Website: bh-photo
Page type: review-order
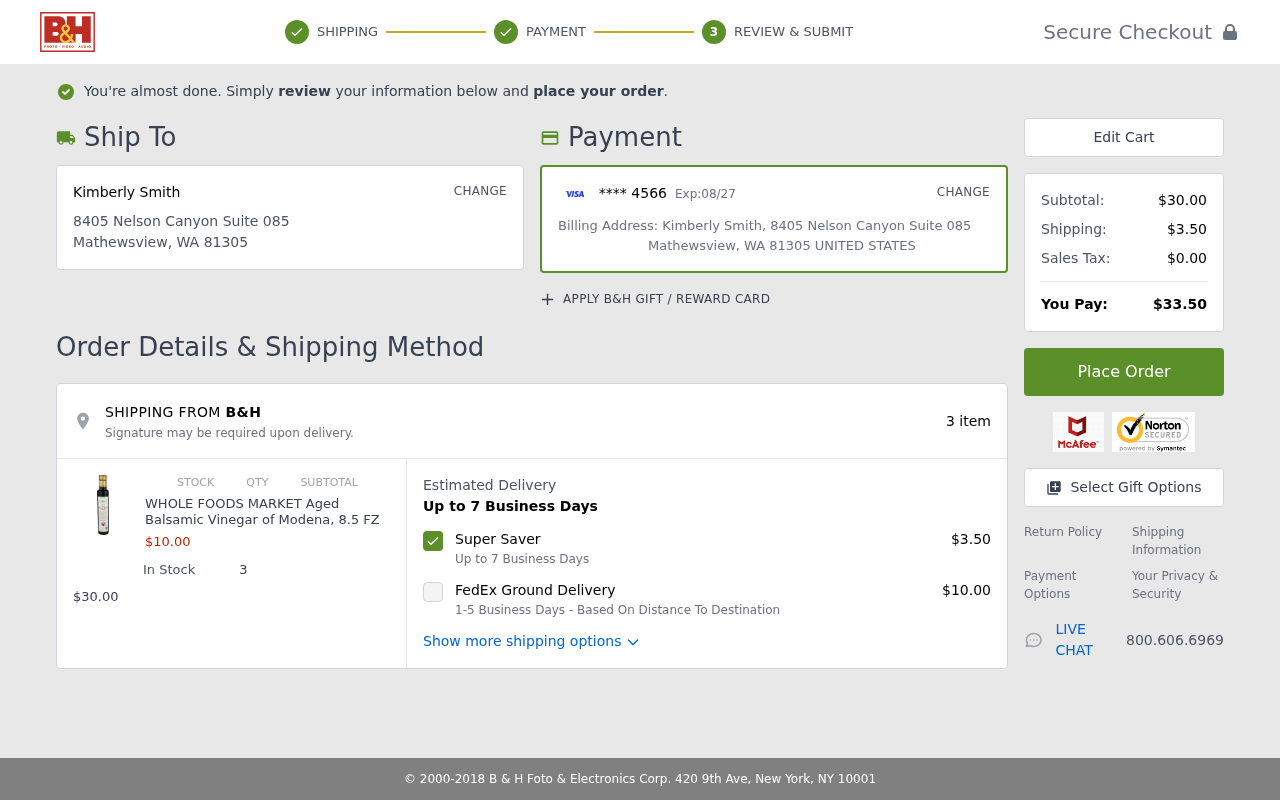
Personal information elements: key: PII_CARD_EXPIRY
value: Exp:08/27
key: PII_CARD_LAST4
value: **** 4566
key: PII_CITY_STATE_ZIP
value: Mathewsview, WA 81305
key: PII_COUNTRY
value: UNITED STATES
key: PII_FULLNAME
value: Kimberly Smith
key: PII_FULLNAME2
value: Kimberly Smith
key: PII_STREET
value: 8405 Nelson Canyon Suite 085
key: PII_CITY
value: Mathewsview
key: PII_POSTCODE
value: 81305
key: PII_STATE_ABBR
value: WA
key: PII_POSTCODE_FULL
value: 81305
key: PII_CITY_STATE
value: Mathewsview, WA
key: PII_POSTCODE_NUMERIC
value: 81305
Product elements: key: PRODUCT1_NAME
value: WHOLE FOODS MARKET Aged Balsamic Vinegar of Modena, 8.5 FZ
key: PRODUCT1_PRICE
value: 10
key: PRODUCT1_QUANTITY
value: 3
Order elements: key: ORDER_NUM_ITEMS
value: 3 item
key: ORDER_SUBTOTAL
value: $30.00
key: ORDER_SHIPPING_COST
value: $3.50
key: ORDER_SHIPPING_ALT
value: $10.00
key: ORDER_SUBTOTAL2
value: $30.00
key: ORDER_SHIPPING_COST2
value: $3.50
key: ORDER_TAX
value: $0.00
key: ORDER_TOTAL
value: $33.50